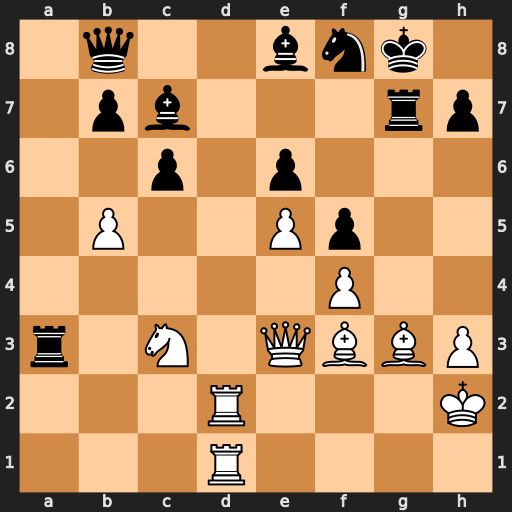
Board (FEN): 1q2bnk1/1pb3rp/2p1p3/1P2Pp2/5P2/r1N1QBBP/3R3K/3R4
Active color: w
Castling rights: -
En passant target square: -
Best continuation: b6 Bxb6 Qxb6 Rxc3 Rd8 Qc7 Qxc7 Rxc7 Rxe8